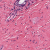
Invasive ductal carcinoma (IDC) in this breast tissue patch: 0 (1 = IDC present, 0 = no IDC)